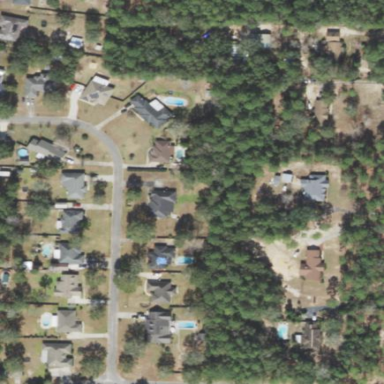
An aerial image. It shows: Residential area composed of single-family homes.